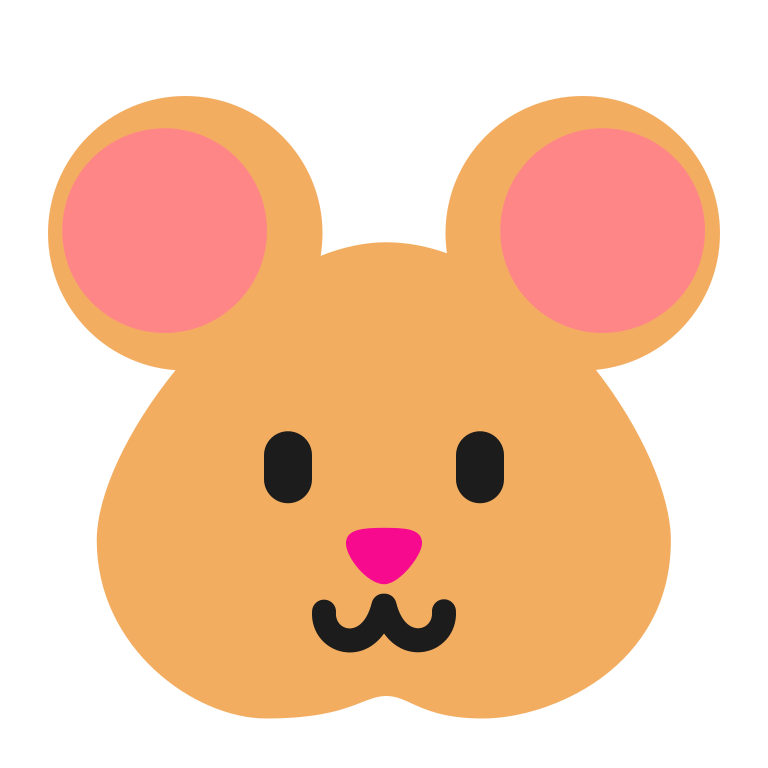
hamster flat